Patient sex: M
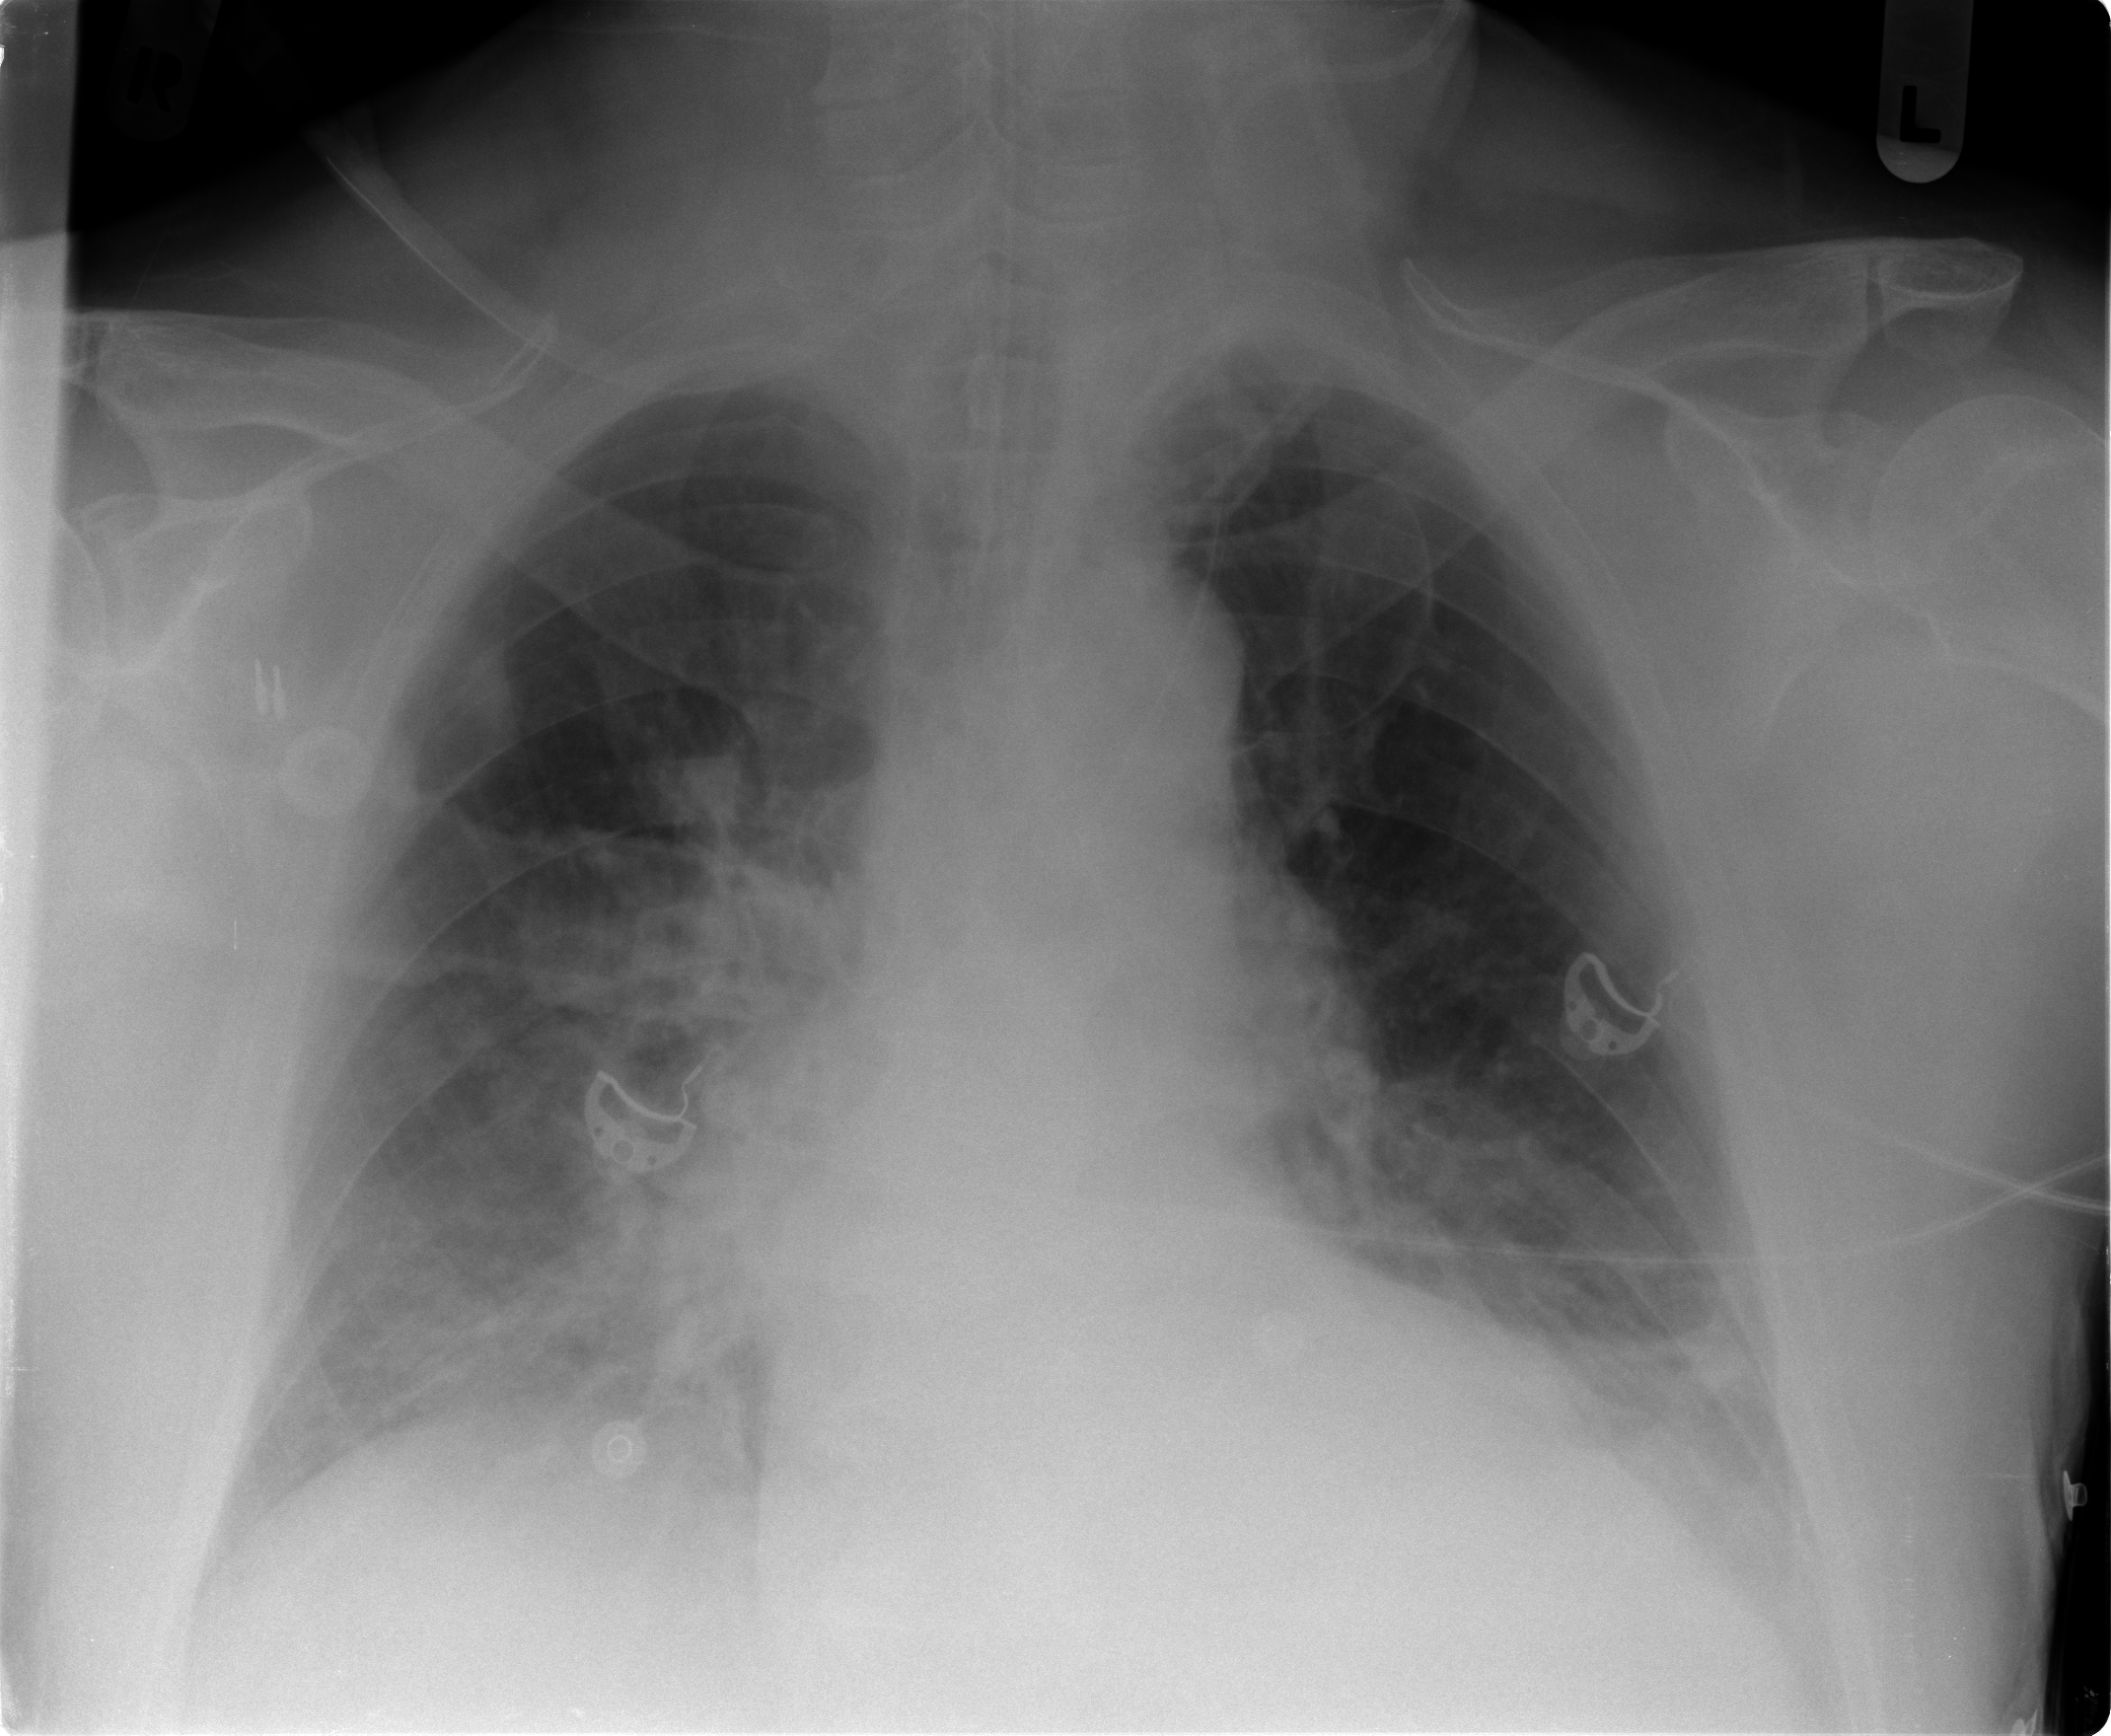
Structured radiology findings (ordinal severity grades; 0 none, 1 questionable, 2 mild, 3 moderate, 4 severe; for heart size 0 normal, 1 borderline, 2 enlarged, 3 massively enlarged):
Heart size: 2
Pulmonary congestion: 2
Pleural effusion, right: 0
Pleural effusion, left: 0
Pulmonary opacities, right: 3
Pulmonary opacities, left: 2
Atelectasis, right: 2
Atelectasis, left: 2